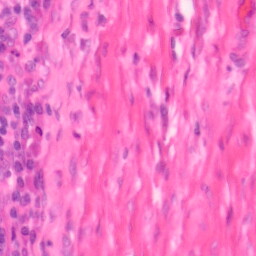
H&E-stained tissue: Colon